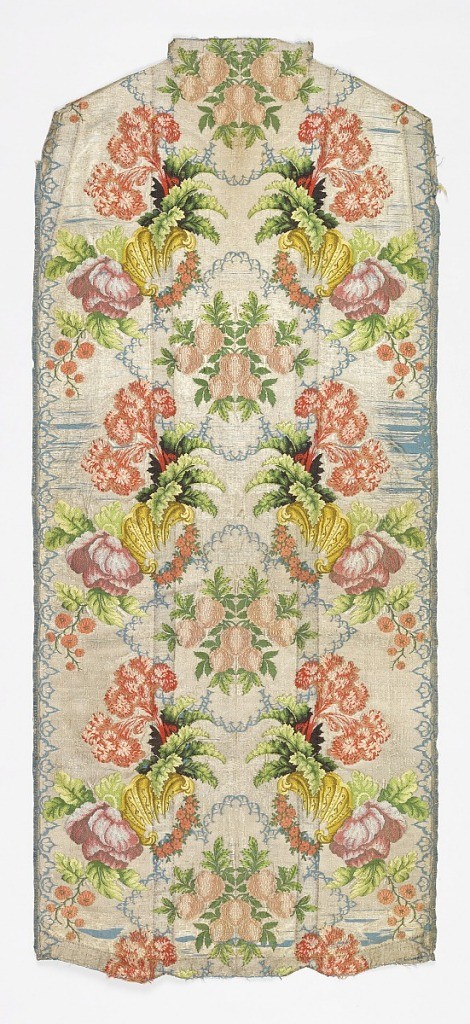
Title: Chasuble back
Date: early 18th century
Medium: silk, metallic thread Technique: plain weave with supplementary weft
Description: Shaped panel with a large-scale vertical turnover repeat of multicolored flowers, leaves, garlands, and shells that flank symmetrically an oversize bunch of pale strawberries. Multicolored patterning and silver-white ground brocaded on a foundation of sky blue silk gros de tours (ribbed tabby) which shows through as an elaborate lobed outline.